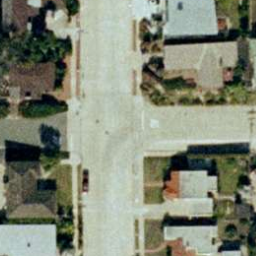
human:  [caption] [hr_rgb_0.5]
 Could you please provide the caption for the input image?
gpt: An intersection with some houses and plants at the corners .

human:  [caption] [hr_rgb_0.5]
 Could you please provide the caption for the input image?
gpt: A desolate intersection only with some houses and plants at the corners .

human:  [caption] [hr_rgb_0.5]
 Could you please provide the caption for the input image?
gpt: An intersection with no cars or pedestrians on the road .

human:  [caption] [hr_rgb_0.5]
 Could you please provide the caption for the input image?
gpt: A desolate intersection with no cars or pedestrians .

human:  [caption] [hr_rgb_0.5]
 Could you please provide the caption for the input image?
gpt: An intersection with two roads vertical to each other .